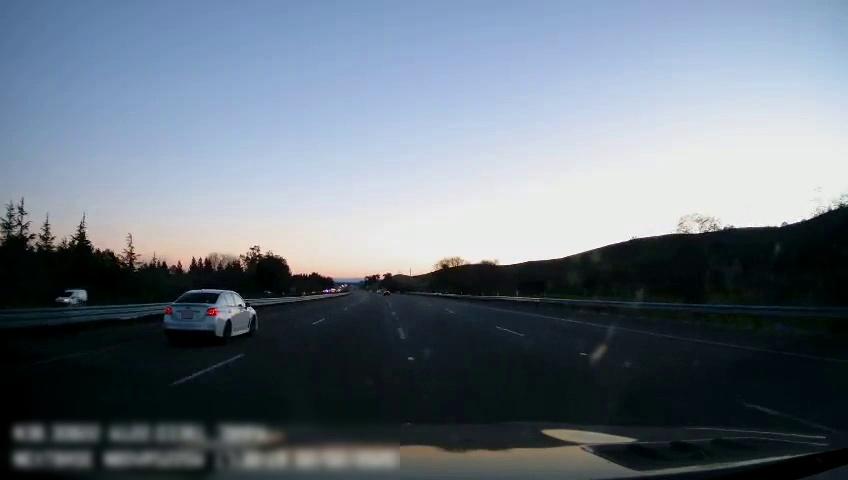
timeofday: Day
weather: Sunny
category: Drivable Space
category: Vehicles | Car
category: Vehicles | SUV
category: Lanes | Current Lane
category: Lanes | Current Lane
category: Lanes | Alternate Lane
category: Lanes | Alternate Lane
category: Lanes | Alternate Lane